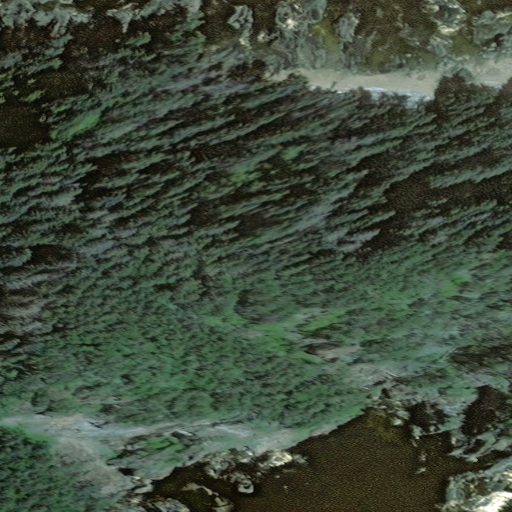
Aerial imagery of cape in Alaska named Outer Point containing only unknown